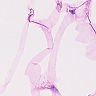
Metastatic tissue present: no